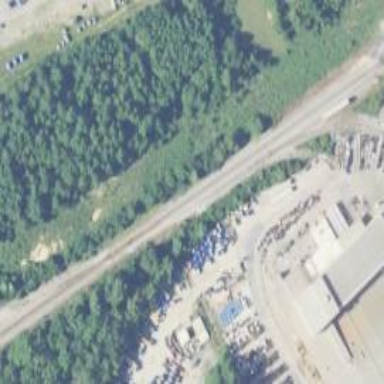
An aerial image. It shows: Railway spur junction.